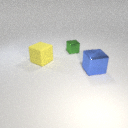
small green metal cube to the right of large yellow rubber cube